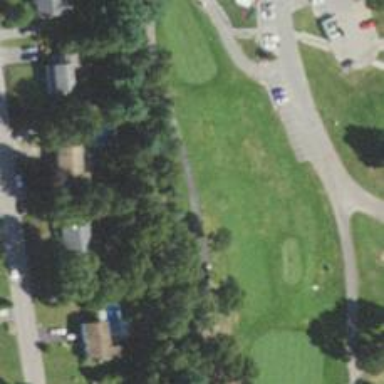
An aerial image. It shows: Pathway for golfing.